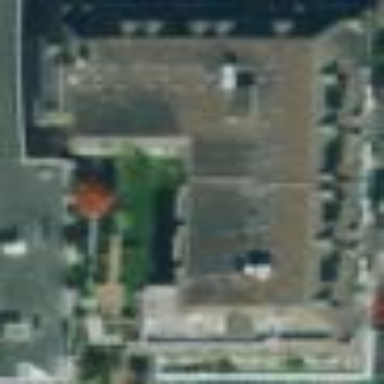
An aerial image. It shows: Residential building.